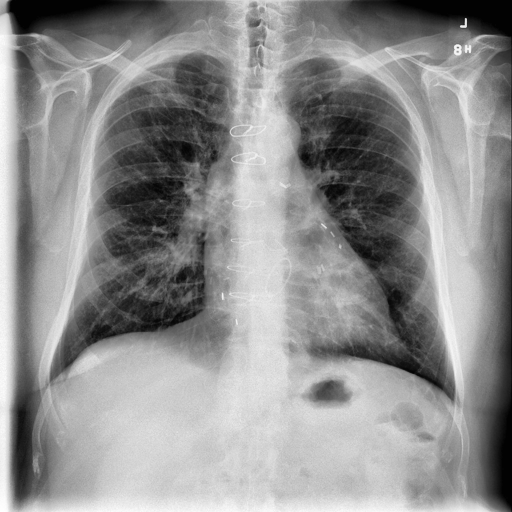
Finding: NORMAL